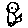
Label: cat